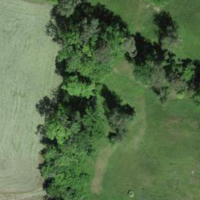
EUNIS habitat code: 24
Species observed at this site:
Primula veris